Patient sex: F
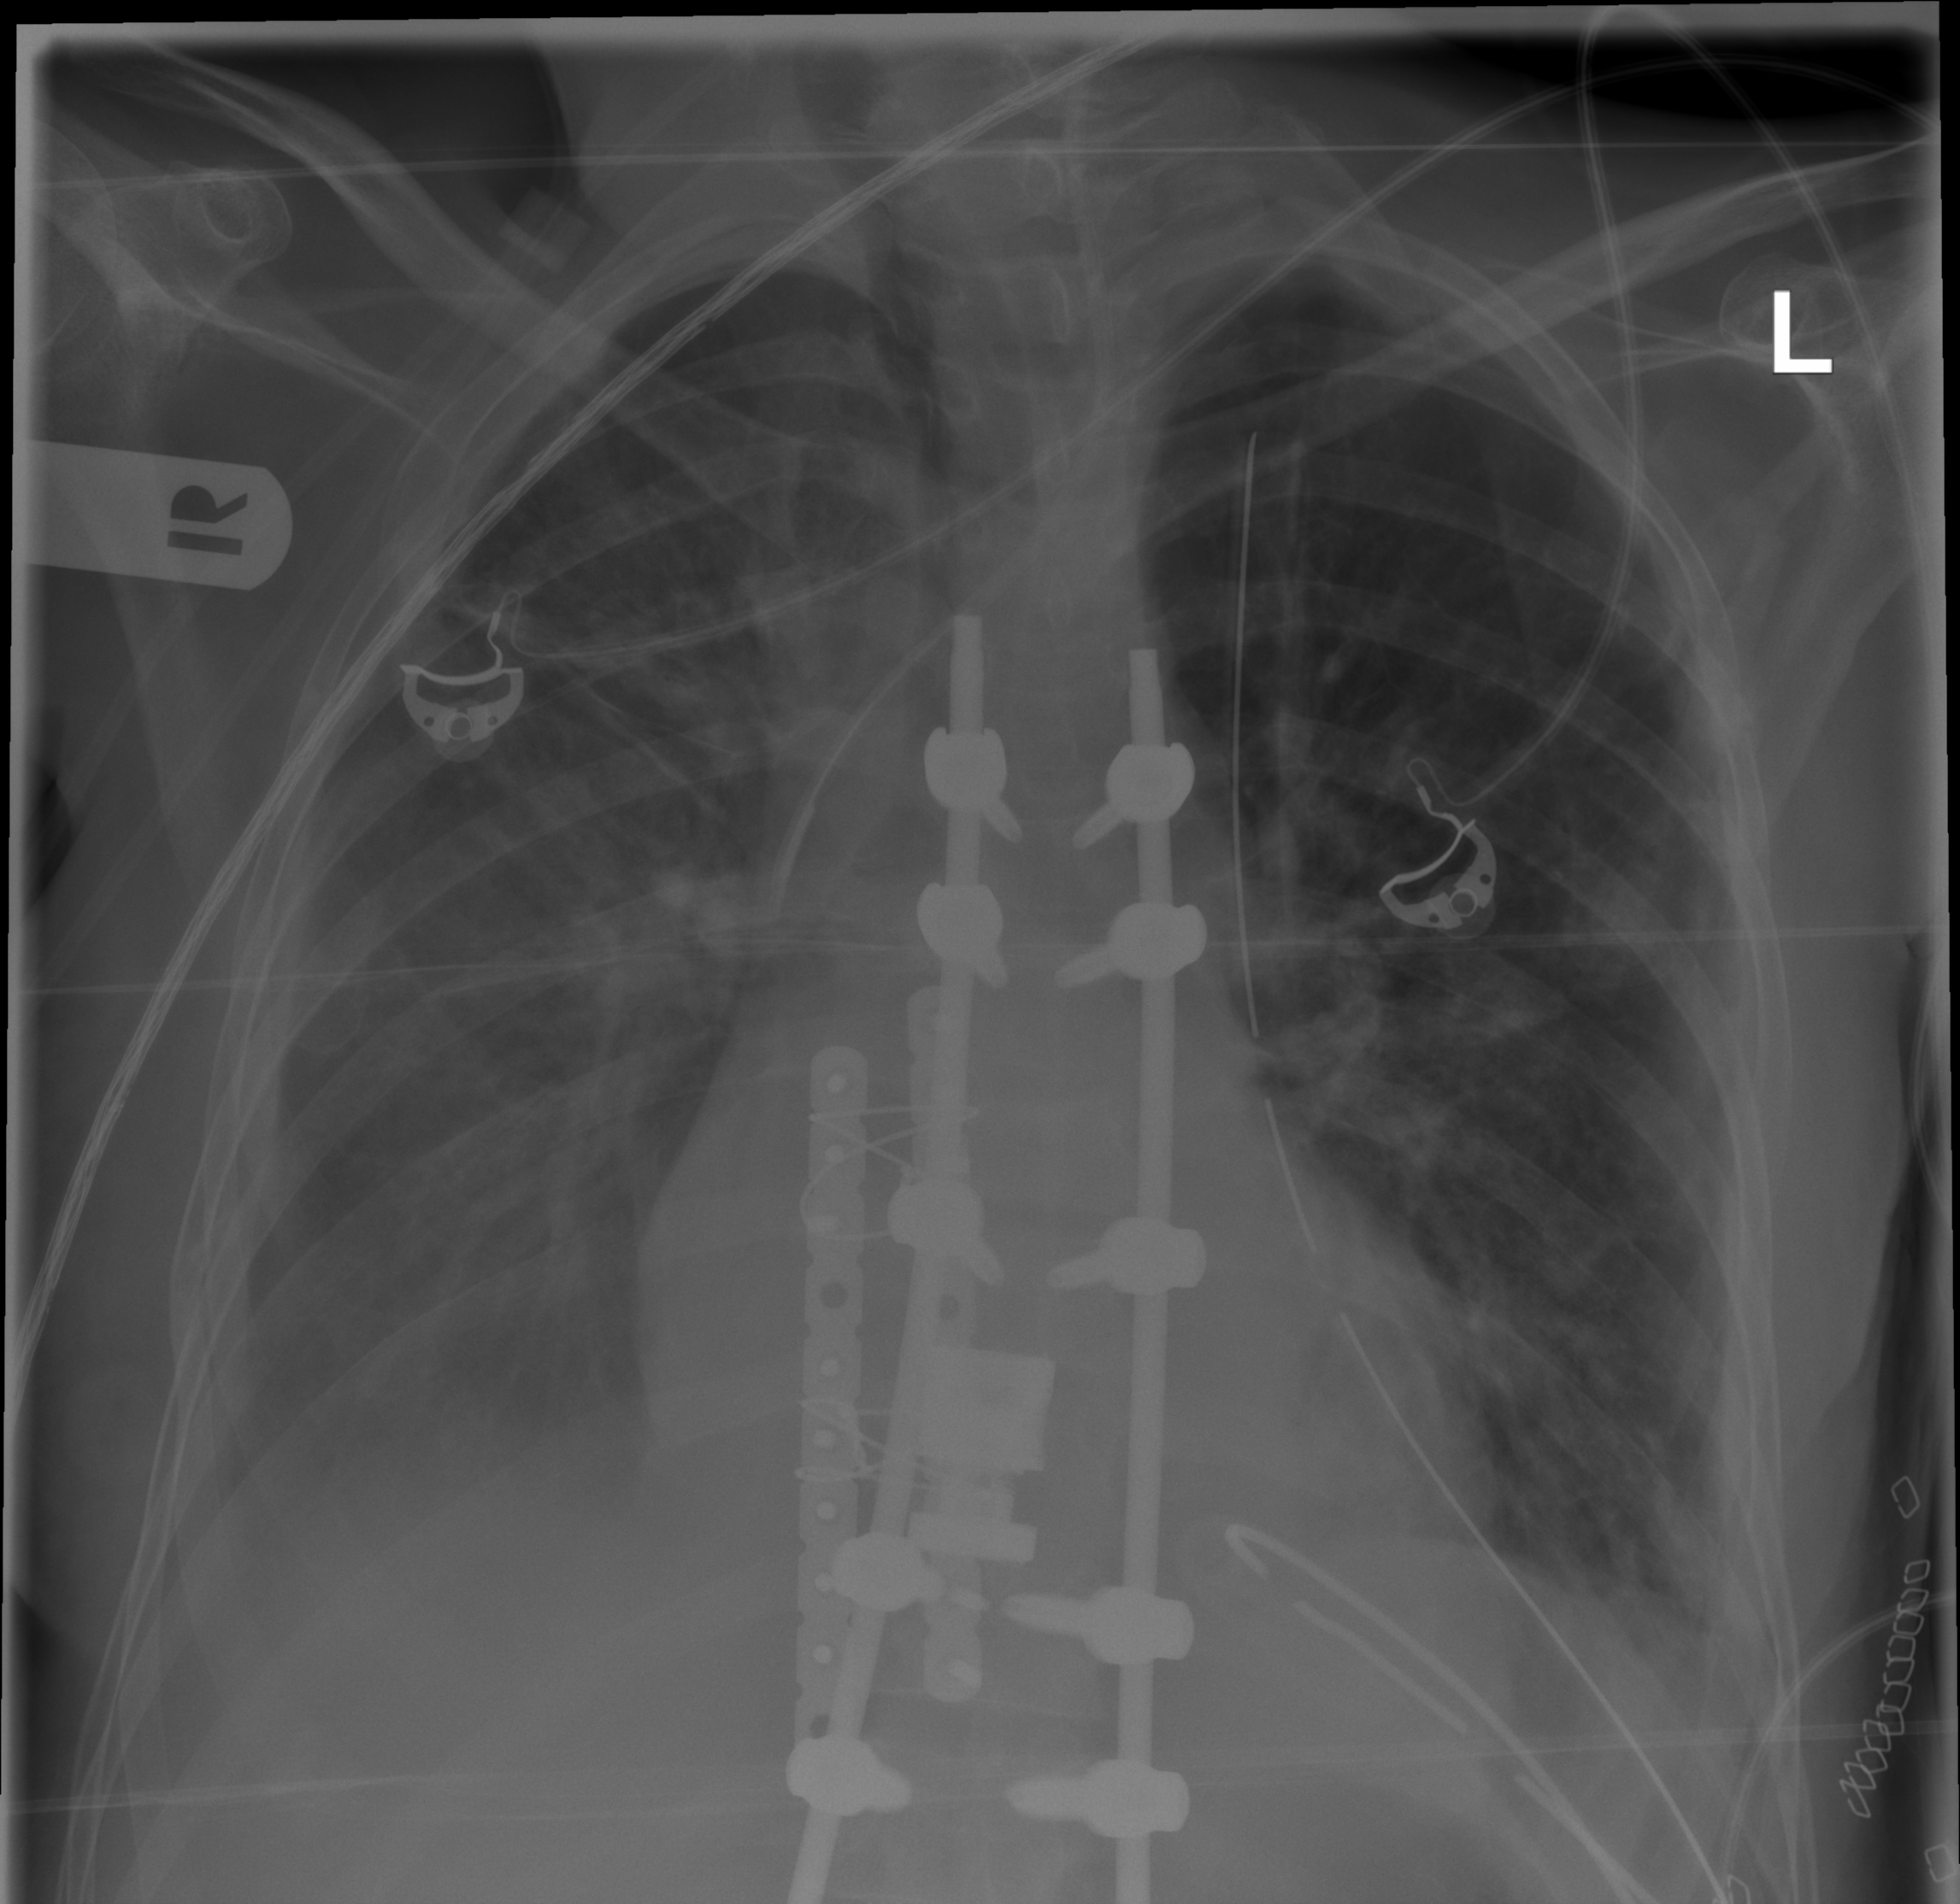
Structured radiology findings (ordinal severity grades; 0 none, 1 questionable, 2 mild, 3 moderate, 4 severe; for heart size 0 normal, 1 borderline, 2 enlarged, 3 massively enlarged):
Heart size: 0
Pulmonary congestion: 2
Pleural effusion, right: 2
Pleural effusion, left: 0
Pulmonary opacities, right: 2
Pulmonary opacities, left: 0
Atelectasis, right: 2
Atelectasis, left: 2